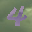
Label: 4